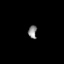
Tissue: skin
Cell type: Epithelial cells
Senescence score: 0.1749
Nuclear area (px): 110
Mean DAPI intensity: 135.564